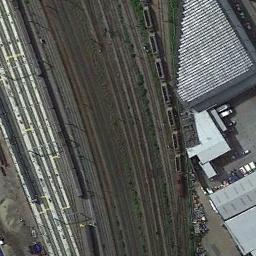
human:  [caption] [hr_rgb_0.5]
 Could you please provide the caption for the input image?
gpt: Several buildings of different shapes and sizes are beside the railway .

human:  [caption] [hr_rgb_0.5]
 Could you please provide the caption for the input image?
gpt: The railway is next to some houses .

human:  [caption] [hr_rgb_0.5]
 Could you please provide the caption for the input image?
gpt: There are lush trees and several houses on both sides of the railway .

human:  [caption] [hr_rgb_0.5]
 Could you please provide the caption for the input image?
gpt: These railways have some trains on the tracks and some houses are on one side of the railways .

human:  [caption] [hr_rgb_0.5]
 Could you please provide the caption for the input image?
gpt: There are some buildings beside the railway .